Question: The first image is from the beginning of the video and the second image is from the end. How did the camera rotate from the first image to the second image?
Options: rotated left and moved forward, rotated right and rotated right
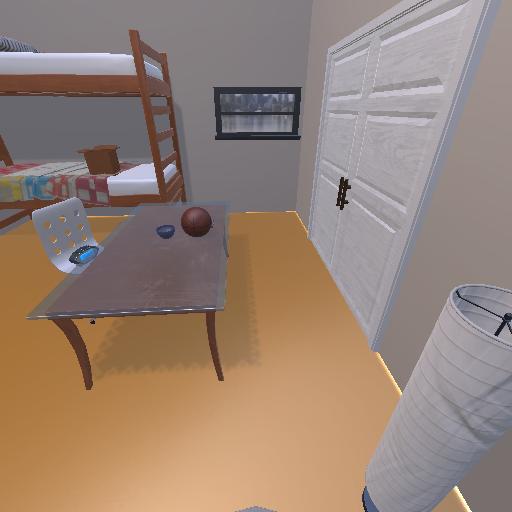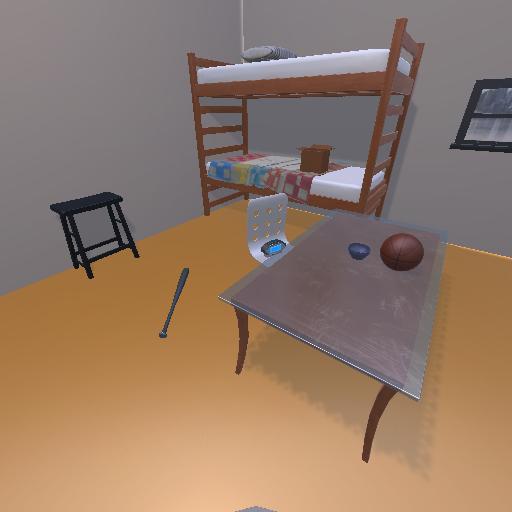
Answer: rotated left and moved forward